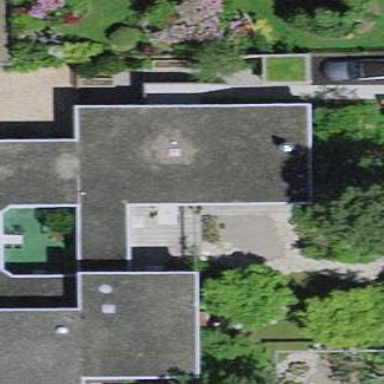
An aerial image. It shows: Building.